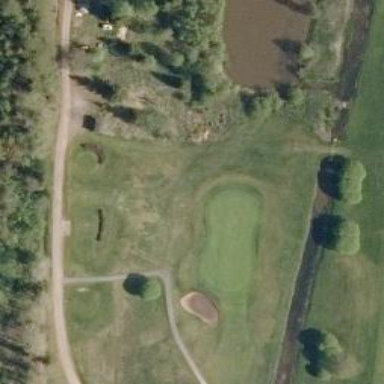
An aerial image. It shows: Golf hole.